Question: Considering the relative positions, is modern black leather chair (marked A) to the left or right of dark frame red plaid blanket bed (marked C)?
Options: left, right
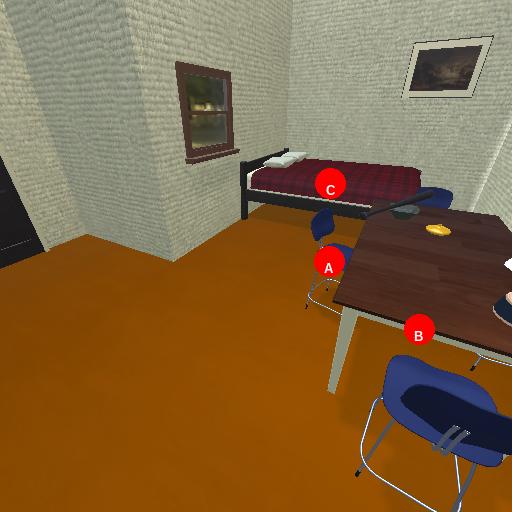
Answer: left